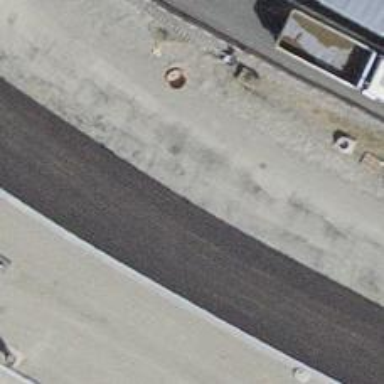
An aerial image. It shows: Unclassified road with asphalt surface.